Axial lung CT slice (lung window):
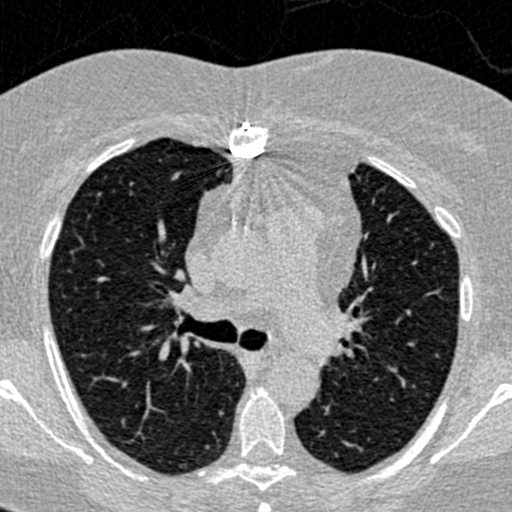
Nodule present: no